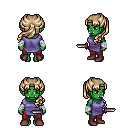
a pixel art fantasy rpg character, female body template, orc, green skin, chain tabard jacket, red pants, white blonde princess hairstyle, white cloth bandages, maroon shoes, dagger, four views (front, back, left, right), 2x2 character sprite sheet, small pixel art, hard edges, no anti-aliasing